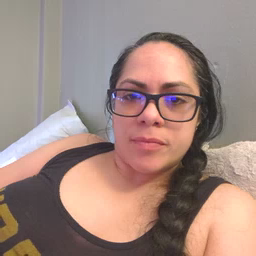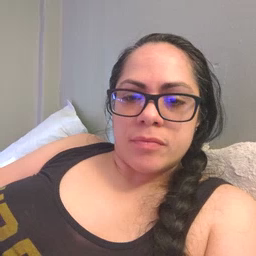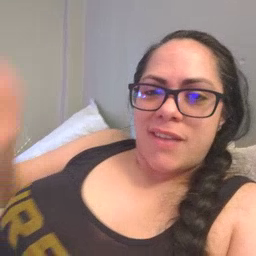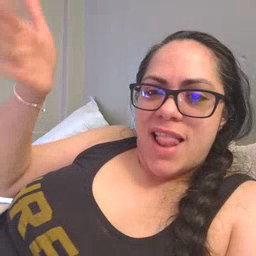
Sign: flag